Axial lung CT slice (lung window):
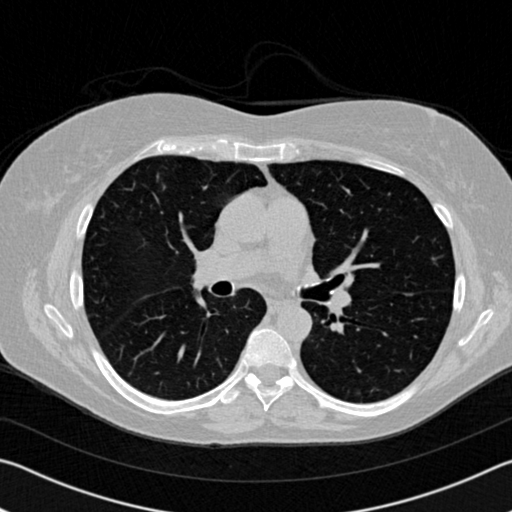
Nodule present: no